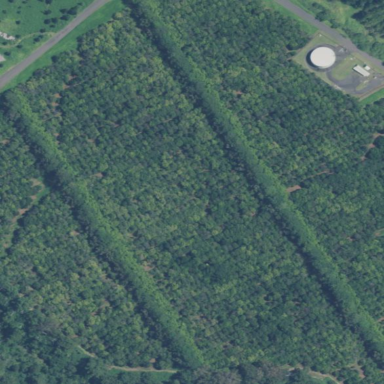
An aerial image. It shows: Orchard filled with macadamia trees.